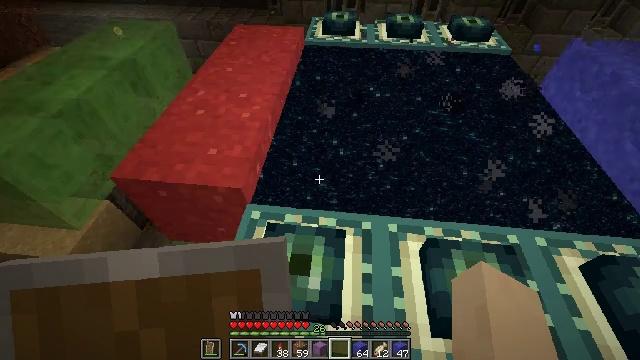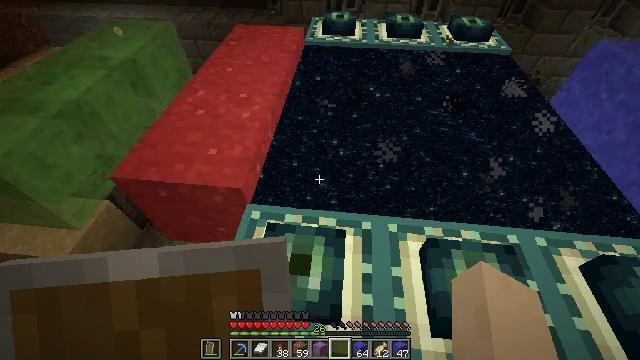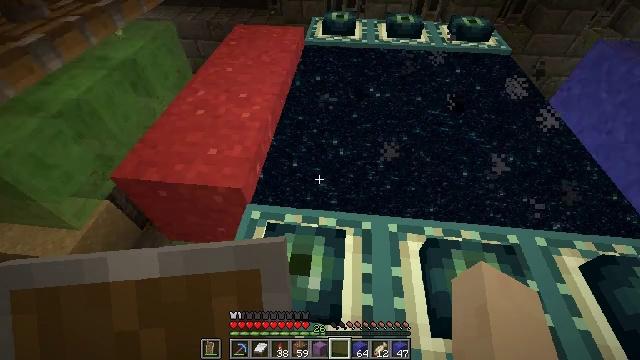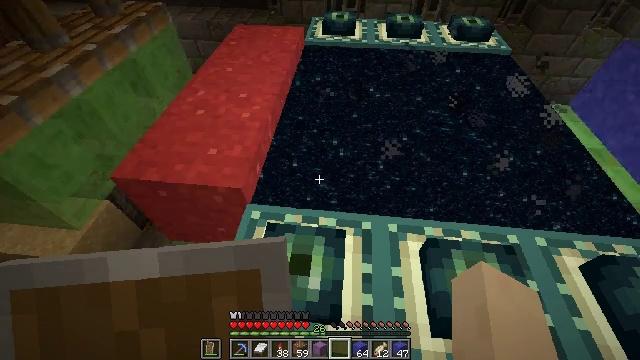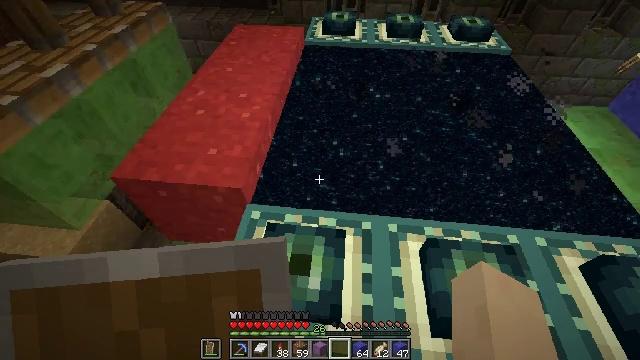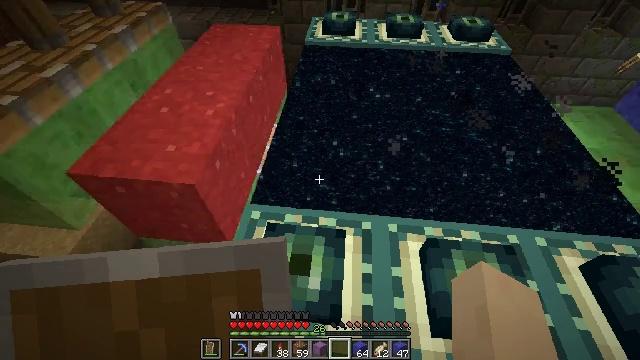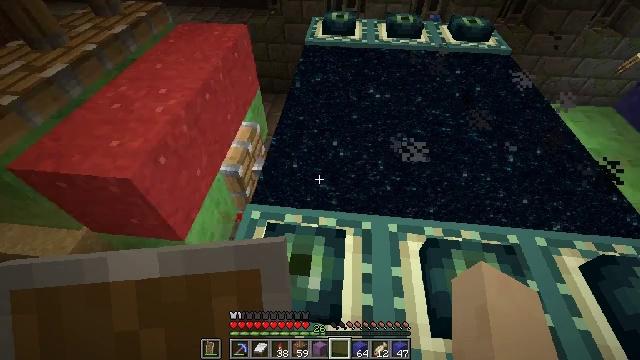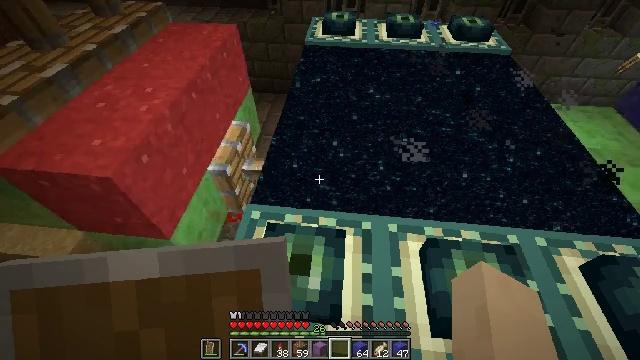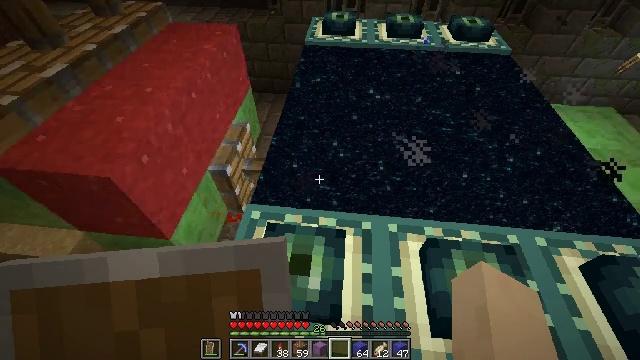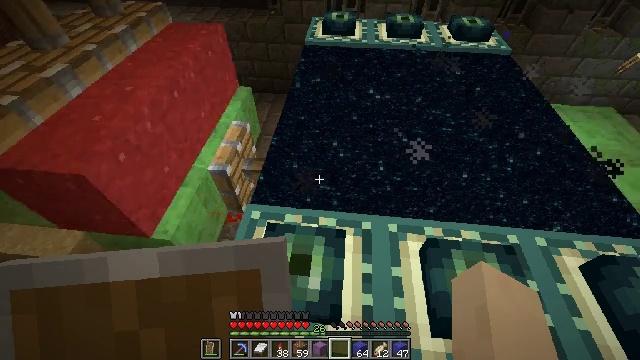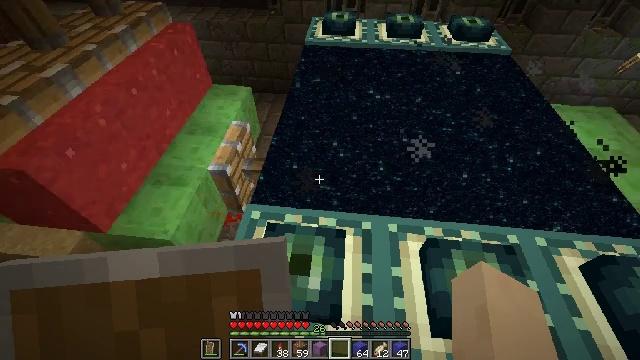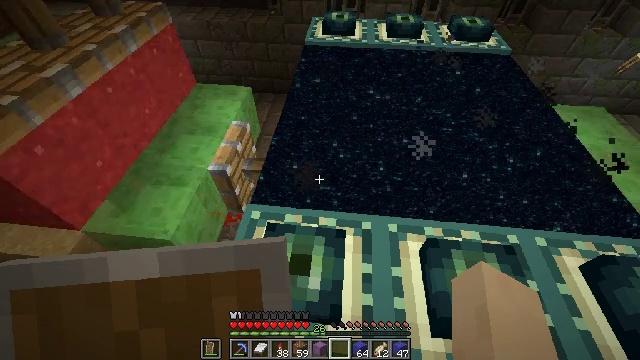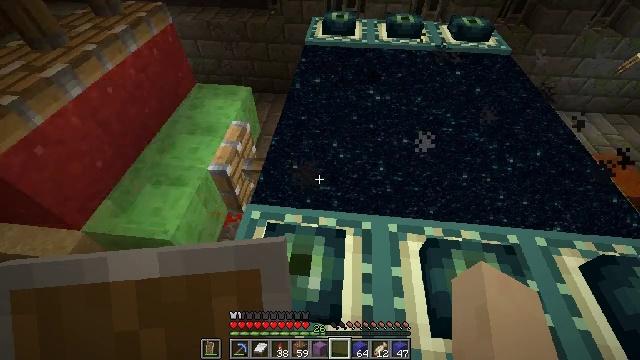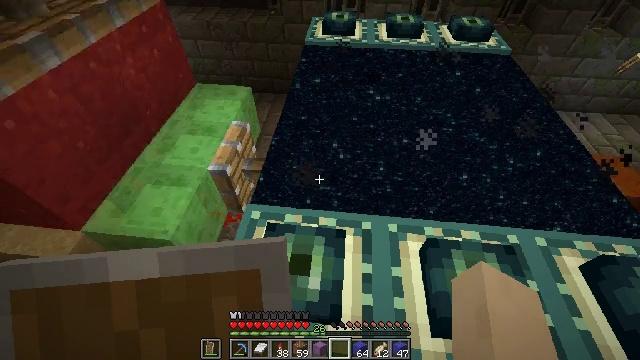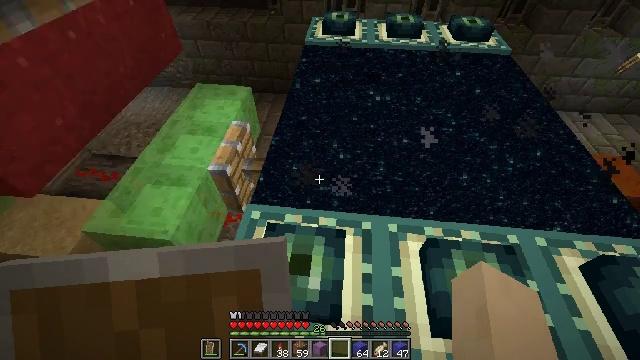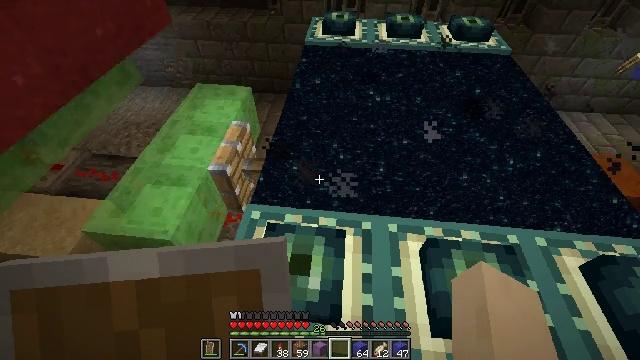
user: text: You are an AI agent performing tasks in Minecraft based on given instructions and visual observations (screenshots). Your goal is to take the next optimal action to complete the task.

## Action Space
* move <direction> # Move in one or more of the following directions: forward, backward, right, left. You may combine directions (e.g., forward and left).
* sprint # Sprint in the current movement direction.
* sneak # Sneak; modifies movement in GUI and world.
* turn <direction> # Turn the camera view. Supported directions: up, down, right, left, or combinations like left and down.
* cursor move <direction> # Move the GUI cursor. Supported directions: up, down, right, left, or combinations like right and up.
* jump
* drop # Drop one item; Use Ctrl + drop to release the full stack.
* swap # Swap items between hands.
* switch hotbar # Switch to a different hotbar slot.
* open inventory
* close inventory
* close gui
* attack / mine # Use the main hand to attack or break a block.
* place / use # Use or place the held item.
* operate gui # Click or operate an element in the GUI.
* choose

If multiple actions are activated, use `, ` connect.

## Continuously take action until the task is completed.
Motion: motion action
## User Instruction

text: Get some red concrete powder.
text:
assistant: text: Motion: no_op
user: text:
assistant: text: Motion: no_op
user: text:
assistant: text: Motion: no_op
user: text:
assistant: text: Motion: no_op
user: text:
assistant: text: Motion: no_op
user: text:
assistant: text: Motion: no_op
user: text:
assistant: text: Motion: no_op
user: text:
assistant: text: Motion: no_op
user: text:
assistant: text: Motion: no_op
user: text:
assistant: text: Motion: no_op
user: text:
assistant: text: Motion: no_op
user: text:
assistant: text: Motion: no_op
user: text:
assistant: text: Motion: no_op
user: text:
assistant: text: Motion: no_op
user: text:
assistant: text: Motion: no_op
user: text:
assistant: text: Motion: no_op
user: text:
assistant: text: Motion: no_op
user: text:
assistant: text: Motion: no_op
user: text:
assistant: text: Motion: no_op
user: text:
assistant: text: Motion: no_op
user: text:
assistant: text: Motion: no_op
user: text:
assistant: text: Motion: no_op
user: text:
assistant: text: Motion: no_op
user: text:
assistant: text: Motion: no_op
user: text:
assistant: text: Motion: no_op
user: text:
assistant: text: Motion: no_op
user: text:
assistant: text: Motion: no_op
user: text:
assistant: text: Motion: no_op
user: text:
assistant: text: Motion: no_op
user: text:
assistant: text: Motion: no_op